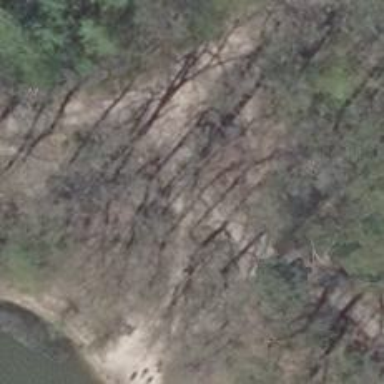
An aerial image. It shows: Sandy path.